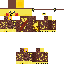
A female human skin with medium skin, wearing brown long hair dressed in a blue hoodie and black pants, featuring a closed mouth.